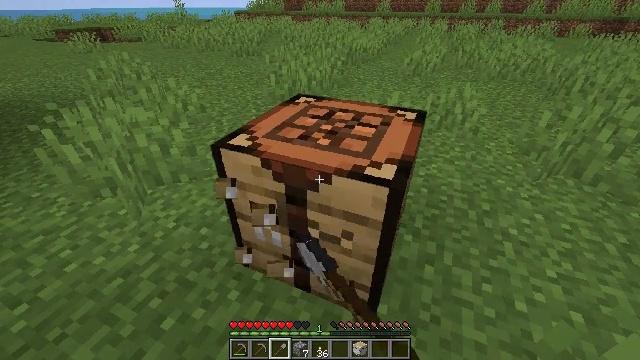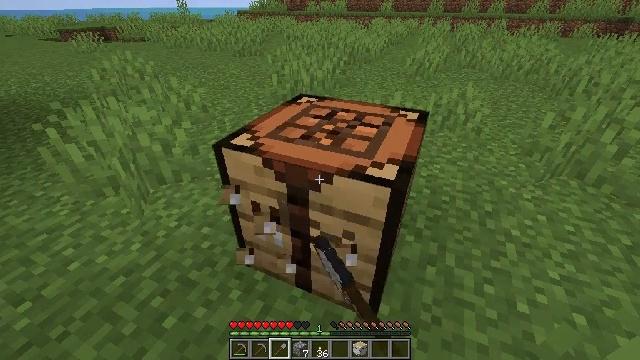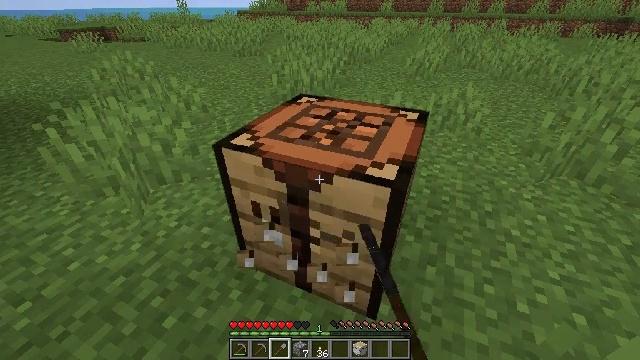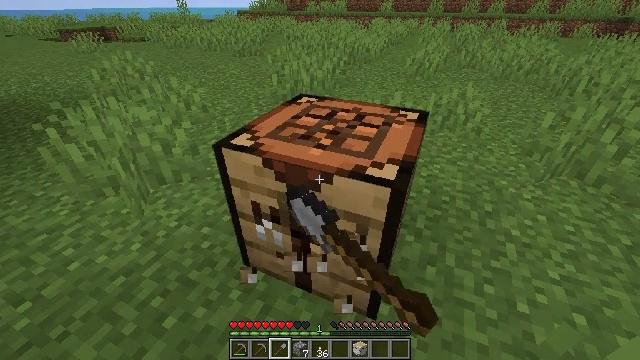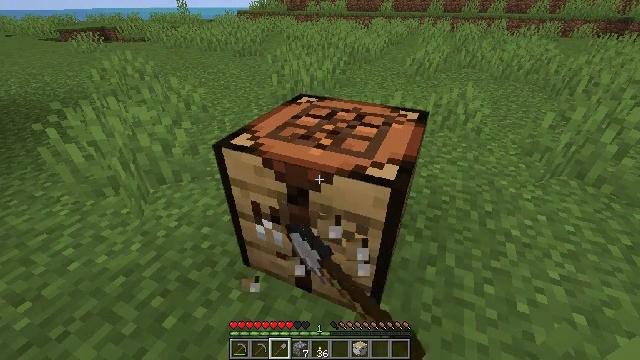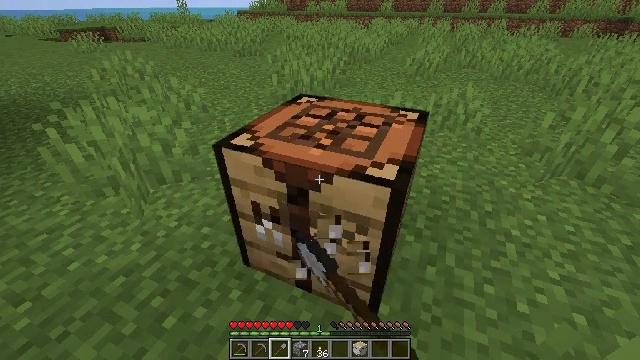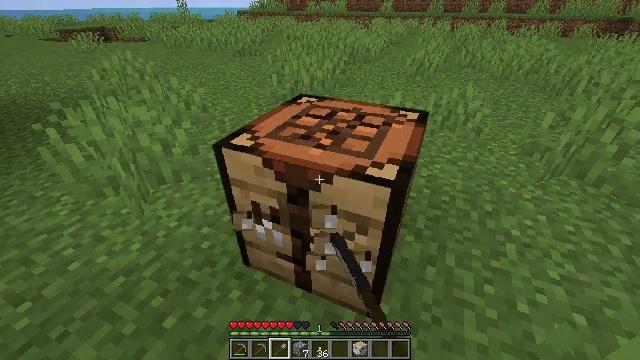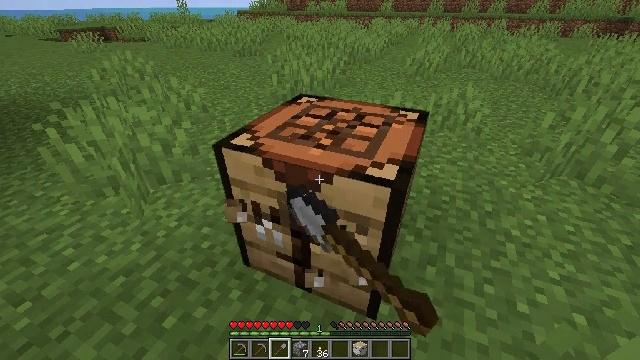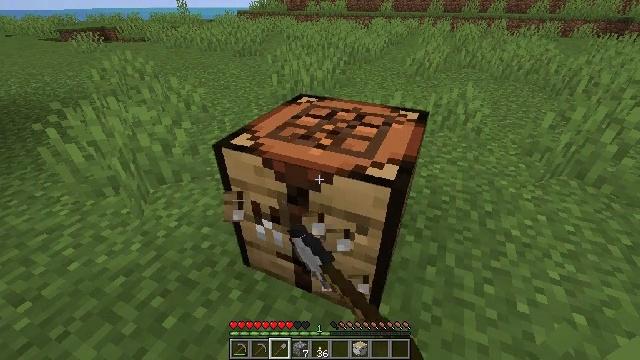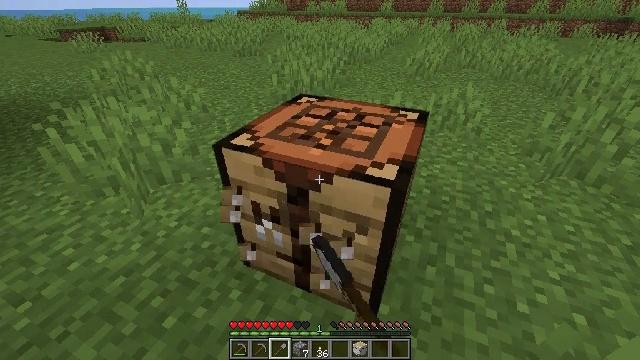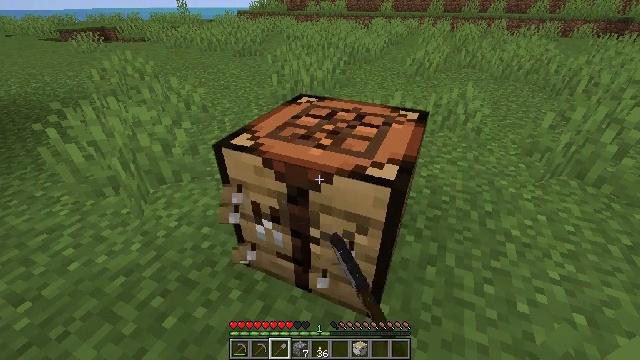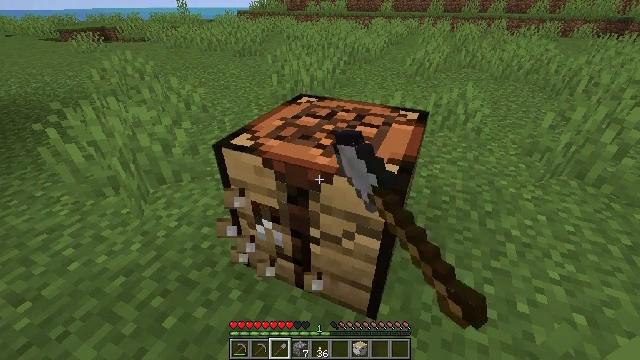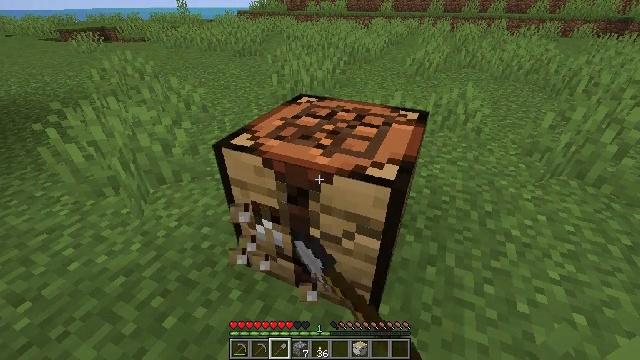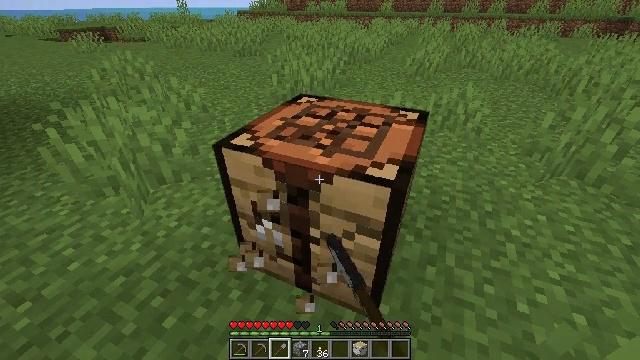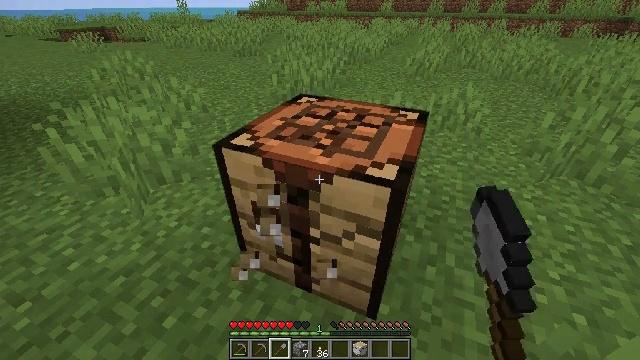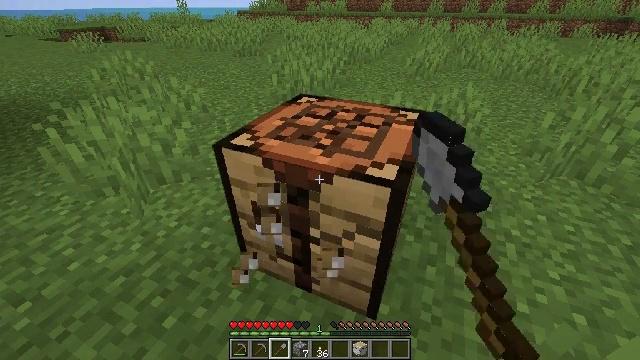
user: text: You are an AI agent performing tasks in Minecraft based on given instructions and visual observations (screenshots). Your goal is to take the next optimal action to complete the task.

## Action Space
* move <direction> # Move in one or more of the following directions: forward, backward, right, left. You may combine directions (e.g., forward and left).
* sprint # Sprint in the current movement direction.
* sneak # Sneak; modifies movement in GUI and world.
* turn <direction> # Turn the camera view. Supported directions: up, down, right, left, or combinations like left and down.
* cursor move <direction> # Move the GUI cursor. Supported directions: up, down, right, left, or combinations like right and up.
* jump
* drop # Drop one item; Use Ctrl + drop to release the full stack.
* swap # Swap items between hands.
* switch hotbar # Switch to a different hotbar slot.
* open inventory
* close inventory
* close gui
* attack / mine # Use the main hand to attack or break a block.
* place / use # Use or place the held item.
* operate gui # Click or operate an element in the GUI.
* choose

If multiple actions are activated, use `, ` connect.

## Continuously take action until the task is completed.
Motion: motion action
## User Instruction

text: Get the crafting table into the inventory.
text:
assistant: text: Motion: attack / mine
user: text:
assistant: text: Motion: attack / mine
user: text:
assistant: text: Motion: attack / mine
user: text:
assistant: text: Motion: attack / mine
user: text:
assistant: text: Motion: attack / mine
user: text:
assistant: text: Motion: attack / mine
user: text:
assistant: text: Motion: attack / mine
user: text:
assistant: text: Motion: attack / mine
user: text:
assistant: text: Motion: attack / mine
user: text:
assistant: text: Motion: attack / mine
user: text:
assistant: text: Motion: attack / mine
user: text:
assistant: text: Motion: attack / mine
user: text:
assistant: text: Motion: attack / mine
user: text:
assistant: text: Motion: attack / mine
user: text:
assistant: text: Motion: attack / mine
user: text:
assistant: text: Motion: attack / mine
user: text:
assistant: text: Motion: attack / mine
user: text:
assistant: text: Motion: attack / mine
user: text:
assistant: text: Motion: attack / mine
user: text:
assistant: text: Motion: attack / mine
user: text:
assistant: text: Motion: attack / mine
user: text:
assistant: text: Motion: attack / mine
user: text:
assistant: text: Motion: attack / mine
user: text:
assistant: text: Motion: attack / mine
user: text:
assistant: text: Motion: attack / mine
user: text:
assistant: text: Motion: attack / mine
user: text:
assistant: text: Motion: attack / mine
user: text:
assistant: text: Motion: attack / mine
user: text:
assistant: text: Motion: attack / mine
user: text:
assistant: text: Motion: attack / mine